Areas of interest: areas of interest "Shopping Mall"
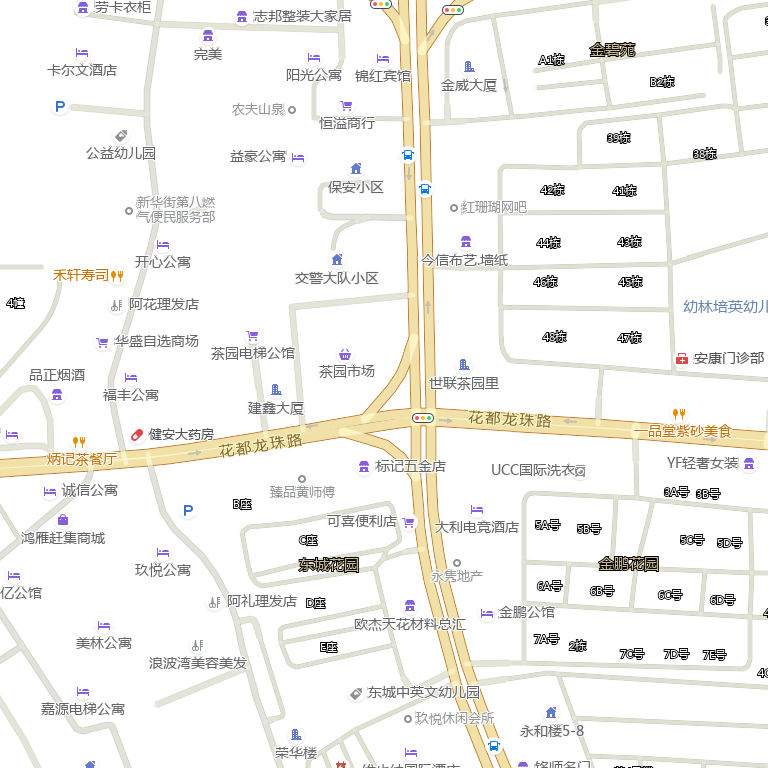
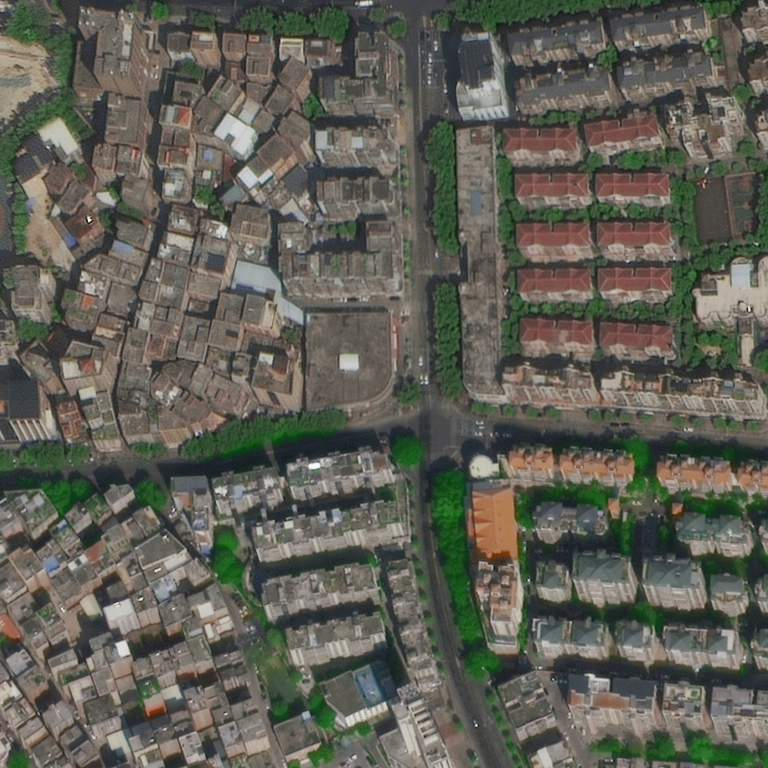